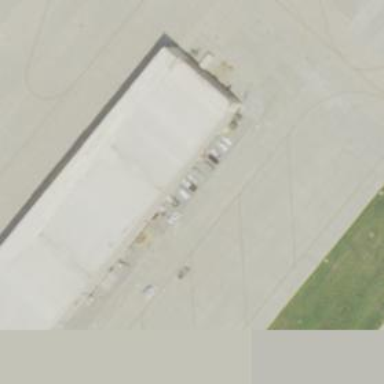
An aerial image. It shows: Image of taxiway at airport.